Interaction volume radius: 5 \u00c5
Interaction volume height: 10 \u00c5
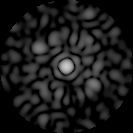
Disorder parameter: 0.8283